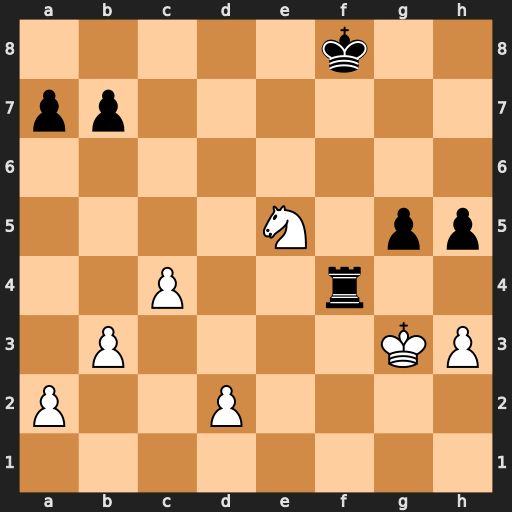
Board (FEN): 5k2/pp6/8/4N1pp/2P2r2/1P4KP/P2P4/8
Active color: w
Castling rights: -
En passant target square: -
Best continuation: Ng6+ Kf7 Nxf4